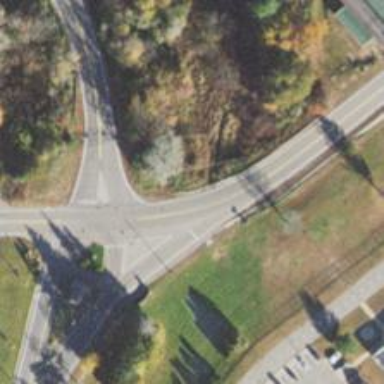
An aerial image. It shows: Asphalt road with secondary link designation.